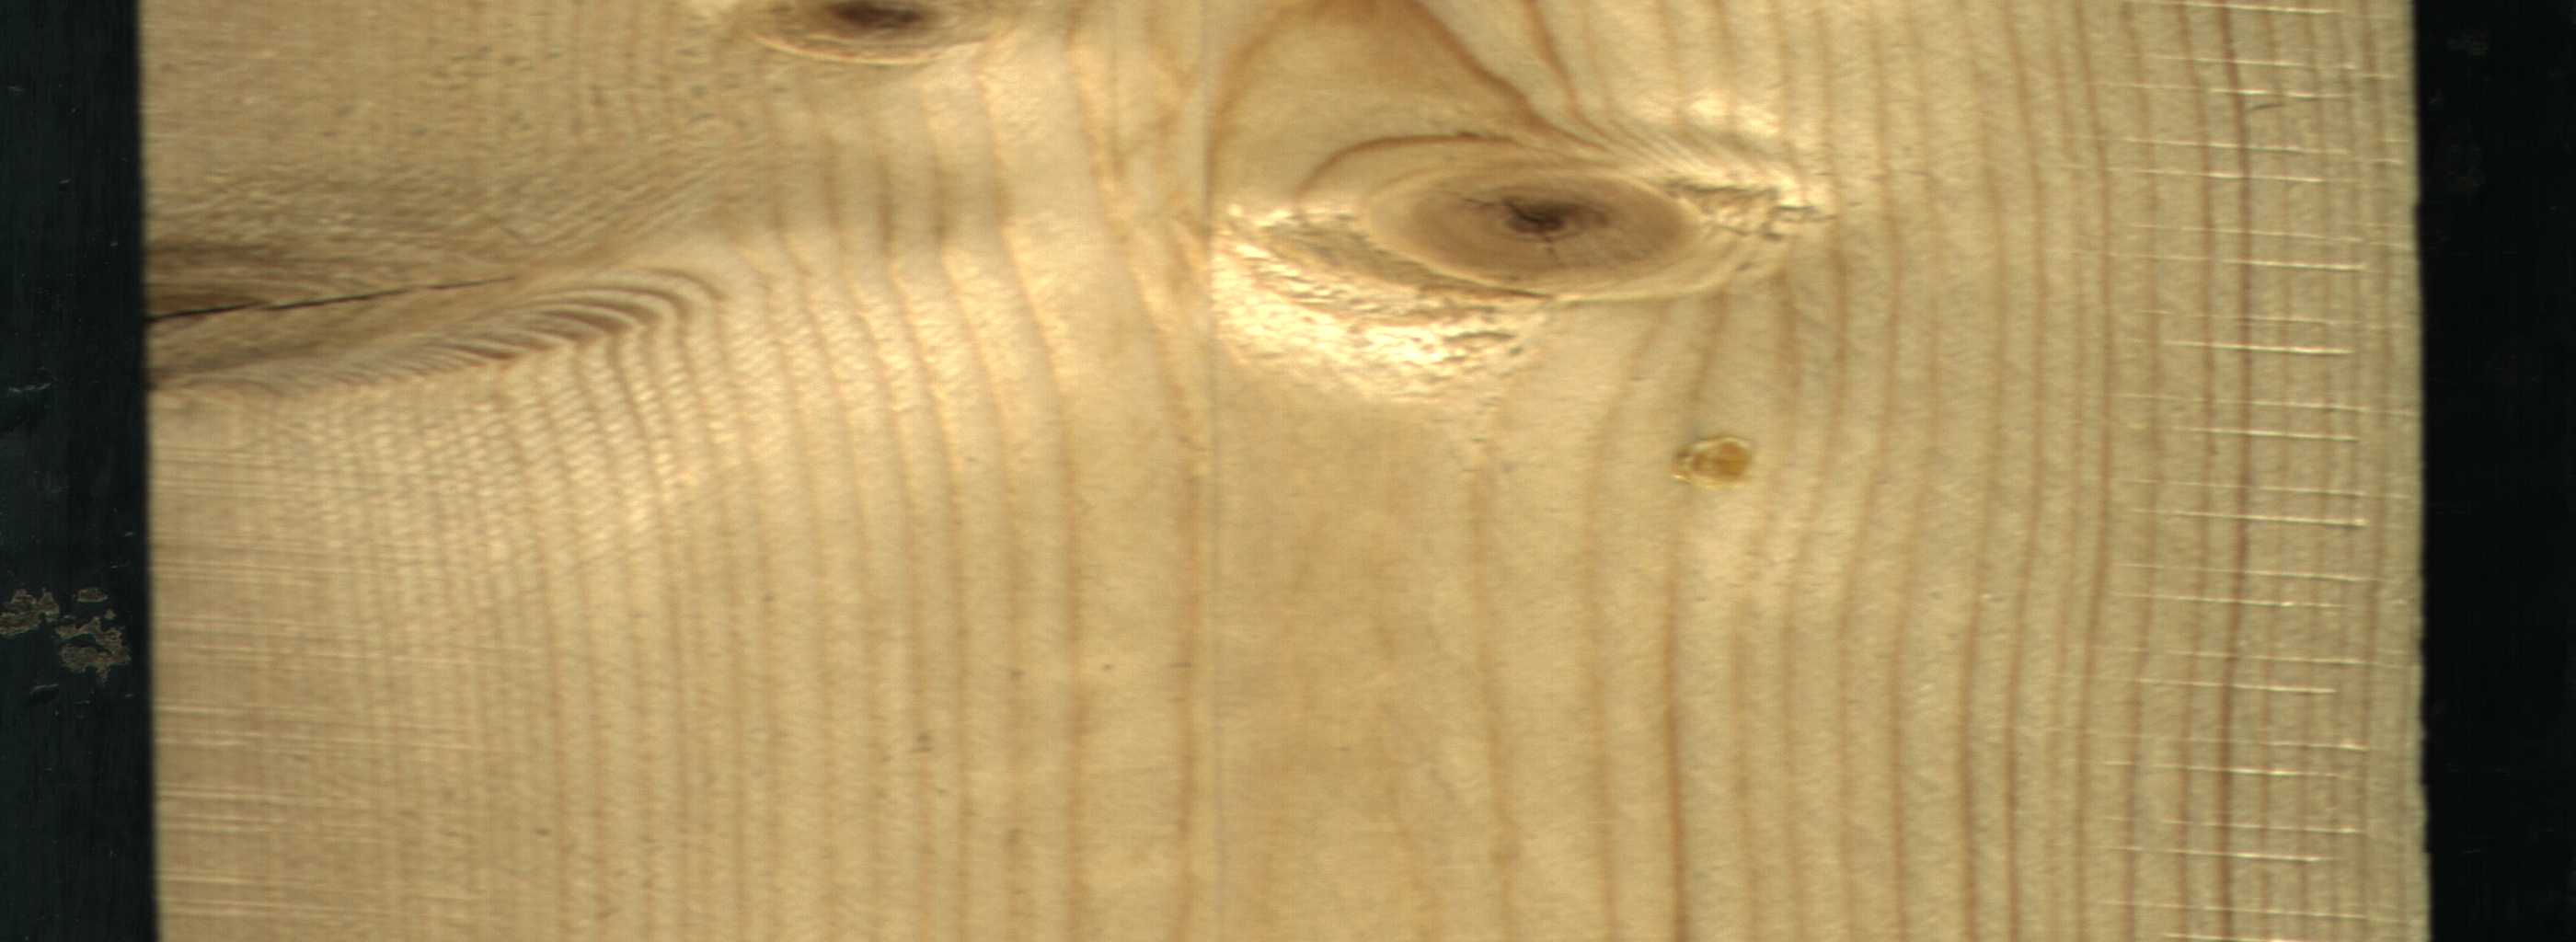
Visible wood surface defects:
resin
knot_with_crack
knot_with_crack
Dead_Knot
Dead_Knot